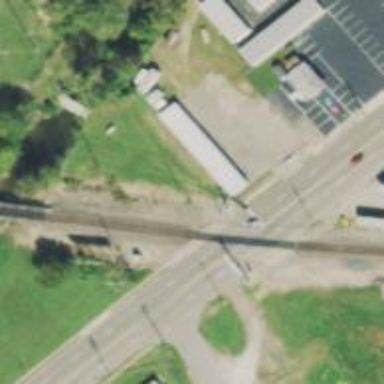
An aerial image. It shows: Level crossing along the railway.